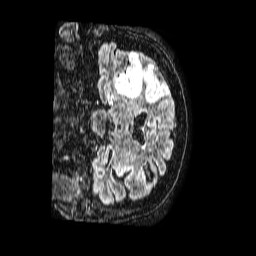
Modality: FLAIR
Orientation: coronal
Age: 57
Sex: female
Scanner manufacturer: philips
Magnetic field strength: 1.5 T
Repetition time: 4.8 s
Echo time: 0.3 s